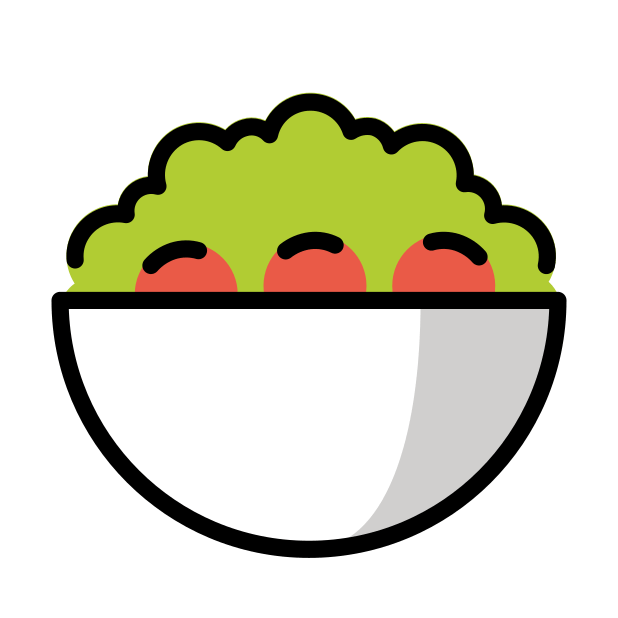
Emoji: 🥗
Name: green salad
Unicode: 0x1f957